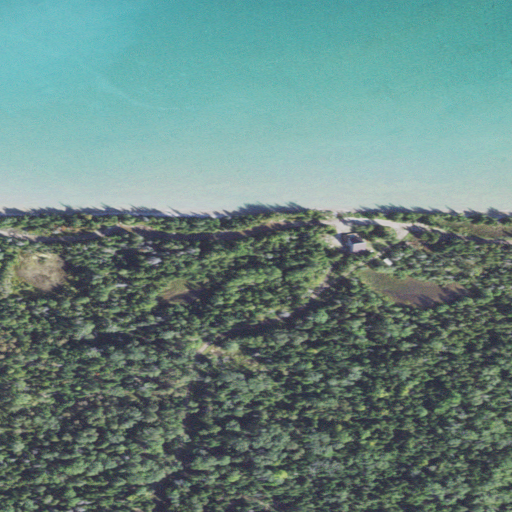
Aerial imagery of cape in Michigan named Point Detache containing woody wetlands, open water, low intensity development, open development, evergreen forest, medium intensity development, and barren land